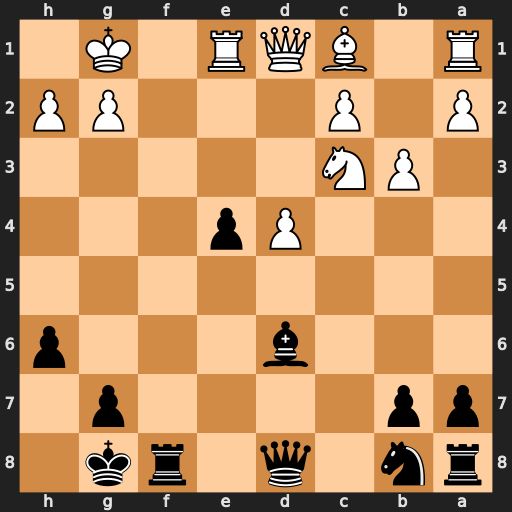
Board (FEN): rn1q1rk1/pp4p1/3b3p/8/3Pp3/1PN5/P1P3PP/R1BQR1K1
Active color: b
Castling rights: -
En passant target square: -
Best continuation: Qh4 g3 Bxg3